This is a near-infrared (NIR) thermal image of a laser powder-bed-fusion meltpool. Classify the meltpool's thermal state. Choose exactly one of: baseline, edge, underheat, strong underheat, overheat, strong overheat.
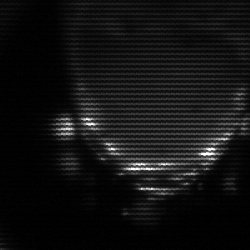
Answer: edge